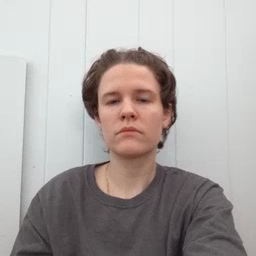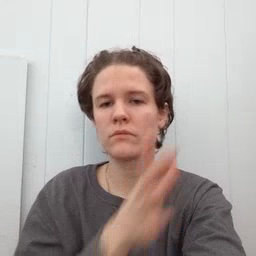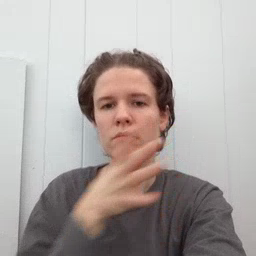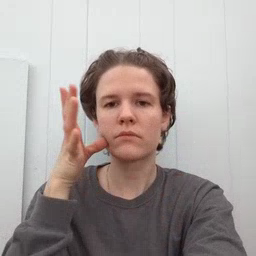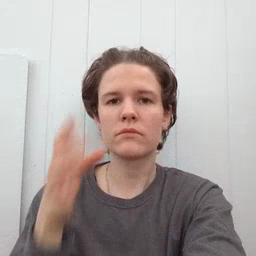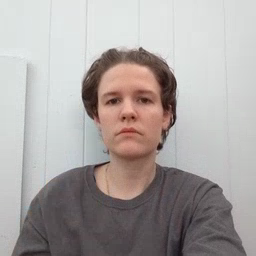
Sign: farm